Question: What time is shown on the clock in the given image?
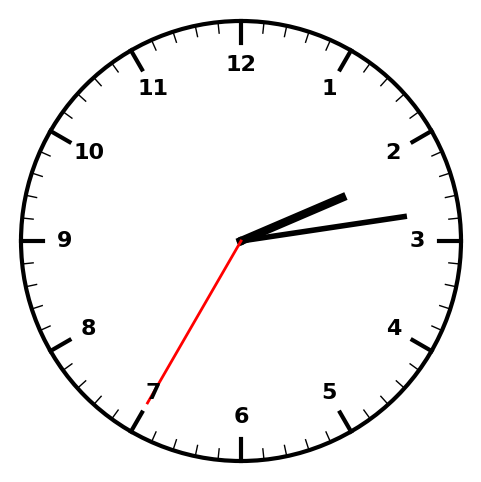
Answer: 02:13:35